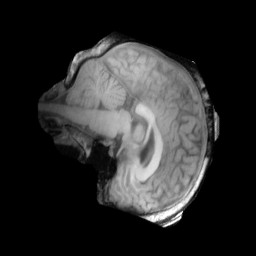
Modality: T1w
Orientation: sagittal
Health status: ill
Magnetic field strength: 3 T